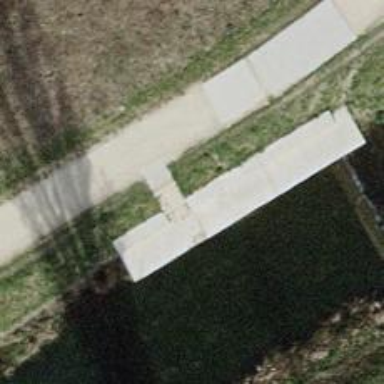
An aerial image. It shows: Footway with concrete surface.